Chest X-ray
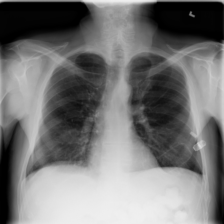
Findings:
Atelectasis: negative
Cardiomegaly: negative
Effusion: negative
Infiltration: negative
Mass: negative
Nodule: negative
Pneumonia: negative
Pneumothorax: negative
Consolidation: negative
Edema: negative
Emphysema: negative
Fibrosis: negative
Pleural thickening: negative
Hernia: negative